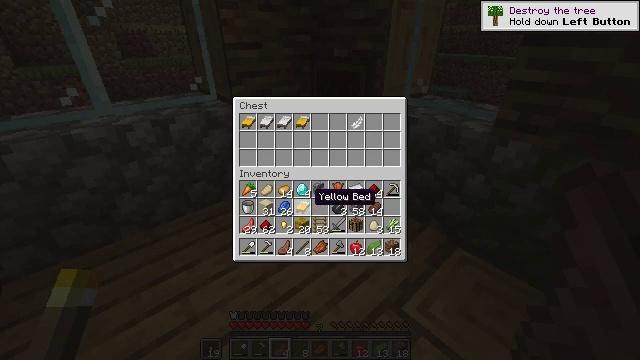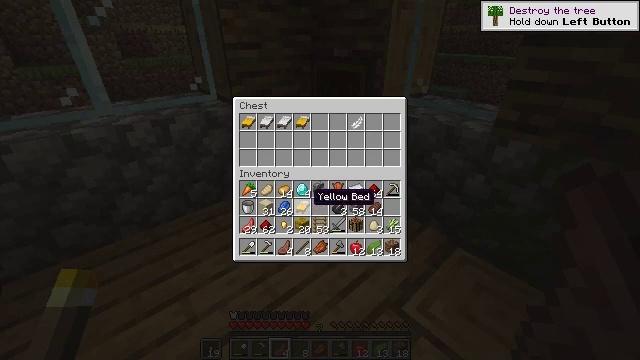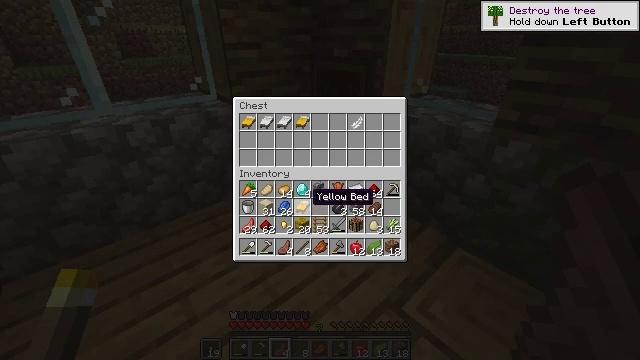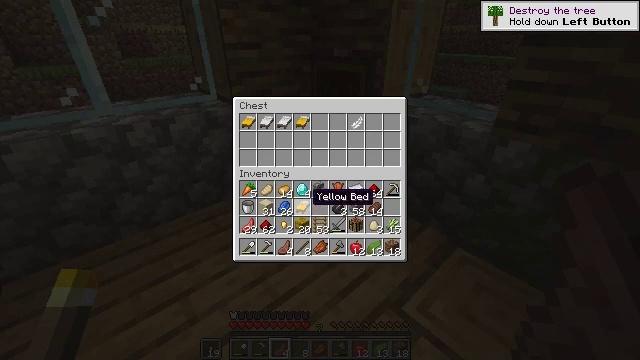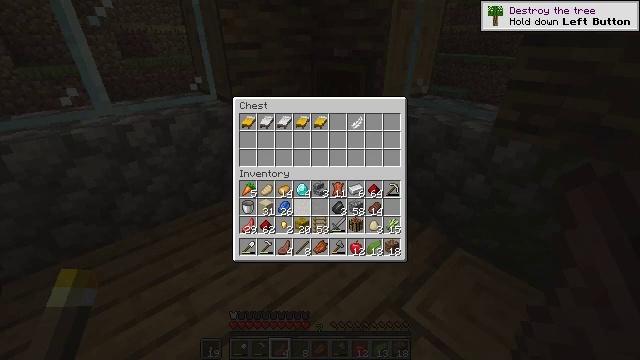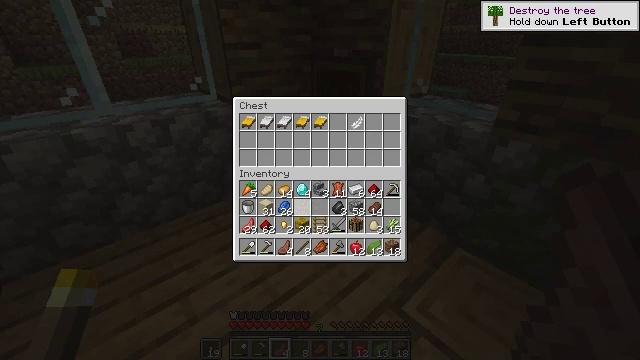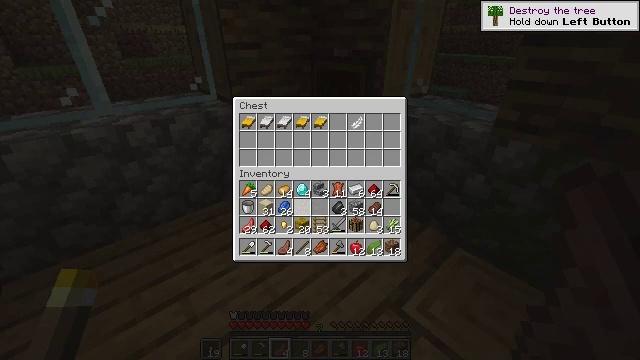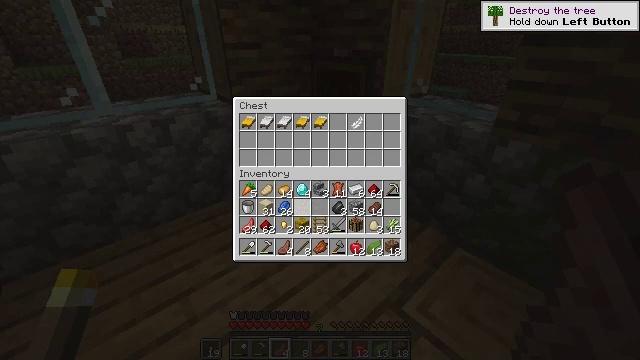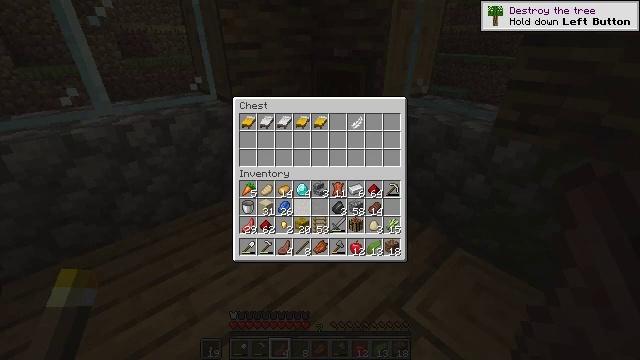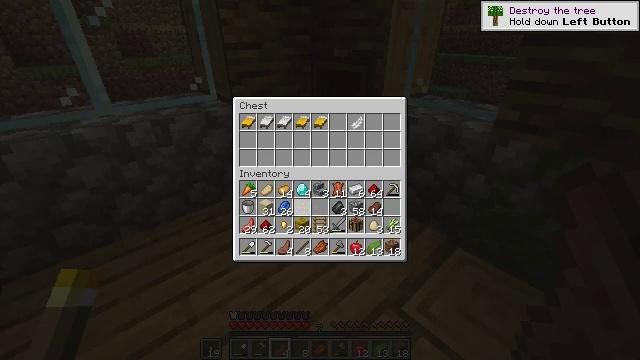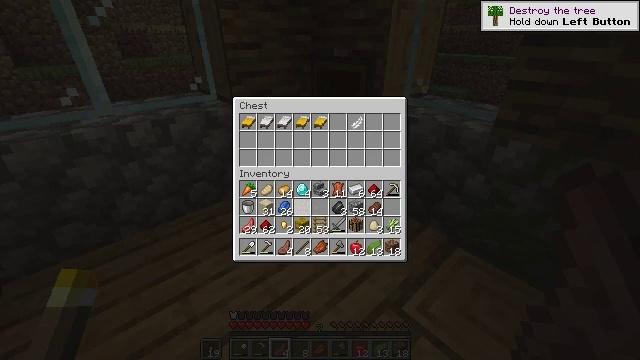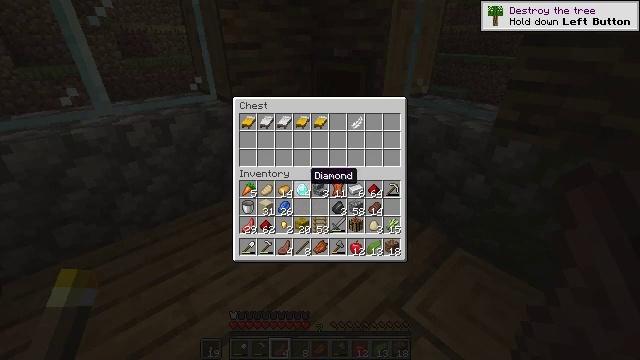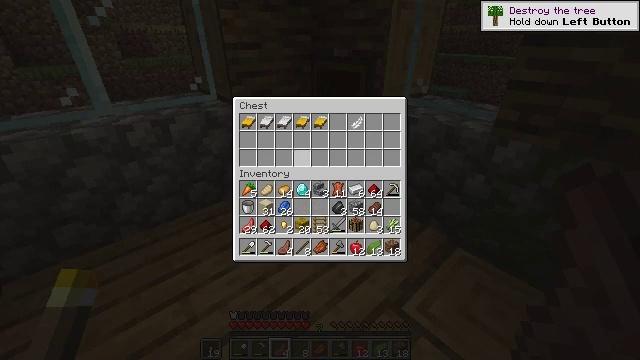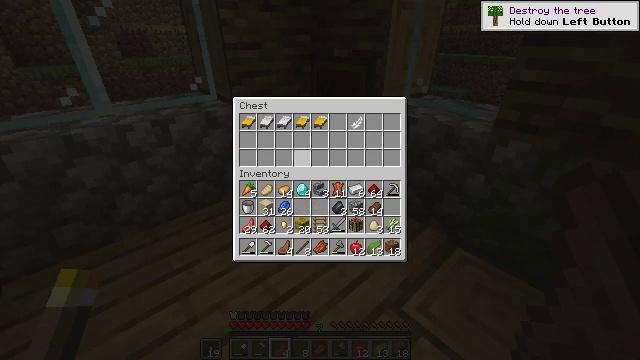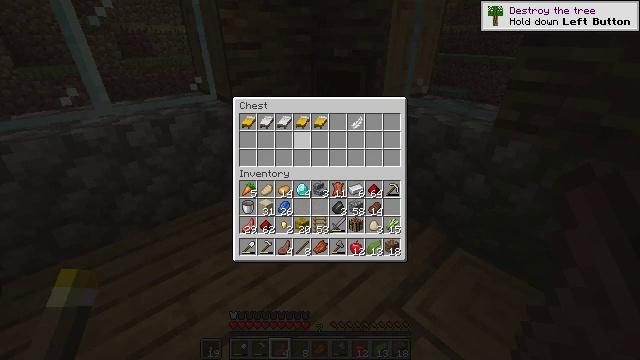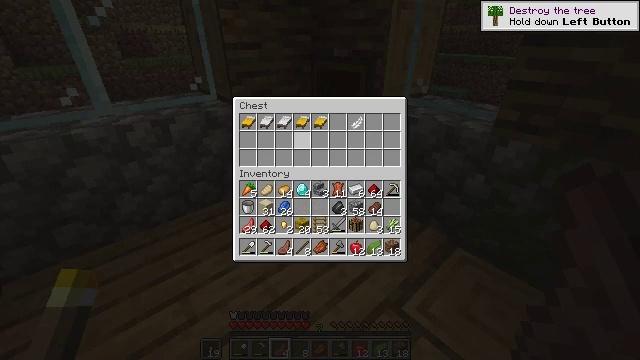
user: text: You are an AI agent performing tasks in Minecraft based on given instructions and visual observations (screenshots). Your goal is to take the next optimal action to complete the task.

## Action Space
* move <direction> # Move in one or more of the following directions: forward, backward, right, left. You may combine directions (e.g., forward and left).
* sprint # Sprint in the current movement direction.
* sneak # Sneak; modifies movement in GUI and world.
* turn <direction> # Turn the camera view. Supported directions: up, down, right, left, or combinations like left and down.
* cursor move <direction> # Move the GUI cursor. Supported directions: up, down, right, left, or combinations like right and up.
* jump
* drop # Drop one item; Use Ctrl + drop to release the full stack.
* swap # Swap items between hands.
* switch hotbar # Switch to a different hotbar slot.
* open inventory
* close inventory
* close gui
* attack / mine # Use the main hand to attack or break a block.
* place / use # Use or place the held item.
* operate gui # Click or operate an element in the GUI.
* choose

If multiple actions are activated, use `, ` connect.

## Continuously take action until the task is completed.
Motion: motion action
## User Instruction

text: Break the white bed to relocate it.
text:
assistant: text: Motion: sneak
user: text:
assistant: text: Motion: sneak
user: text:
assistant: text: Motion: sneak
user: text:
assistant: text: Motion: sneak, operate gui
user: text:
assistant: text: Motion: sneak, operate gui
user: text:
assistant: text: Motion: sneak, operate gui
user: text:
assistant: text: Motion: sneak
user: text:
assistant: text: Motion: sneak
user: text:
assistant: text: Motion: sneak
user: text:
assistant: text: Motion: sneak
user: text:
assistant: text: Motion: sneak, cursor move up
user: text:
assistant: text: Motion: sneak, cursor move up
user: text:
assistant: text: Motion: sneak
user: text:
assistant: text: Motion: sneak
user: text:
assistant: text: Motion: sneak
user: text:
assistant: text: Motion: sneak
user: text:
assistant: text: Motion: sneak
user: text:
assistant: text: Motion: sneak
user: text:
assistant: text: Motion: no_op
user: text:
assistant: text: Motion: no_op
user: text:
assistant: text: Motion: no_op
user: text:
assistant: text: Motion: no_op
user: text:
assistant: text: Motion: no_op
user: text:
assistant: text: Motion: no_op
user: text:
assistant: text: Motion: no_op
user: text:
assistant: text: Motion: no_op
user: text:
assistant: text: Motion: no_op
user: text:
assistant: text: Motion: no_op
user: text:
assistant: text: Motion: no_op
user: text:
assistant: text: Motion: no_op